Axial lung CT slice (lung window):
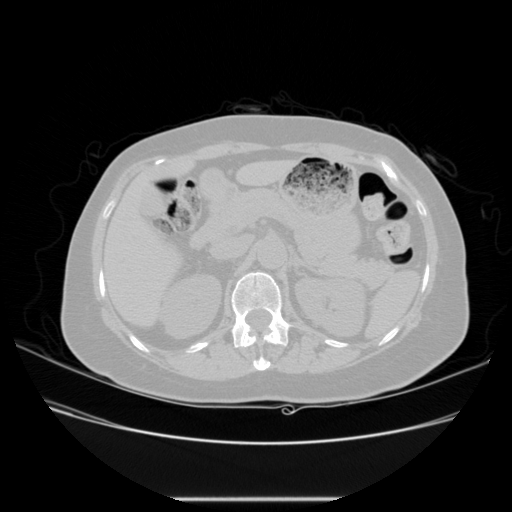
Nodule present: no